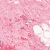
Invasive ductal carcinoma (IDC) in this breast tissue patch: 0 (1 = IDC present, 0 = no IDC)